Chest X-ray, PA view. Patient: 55 years old, sex F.
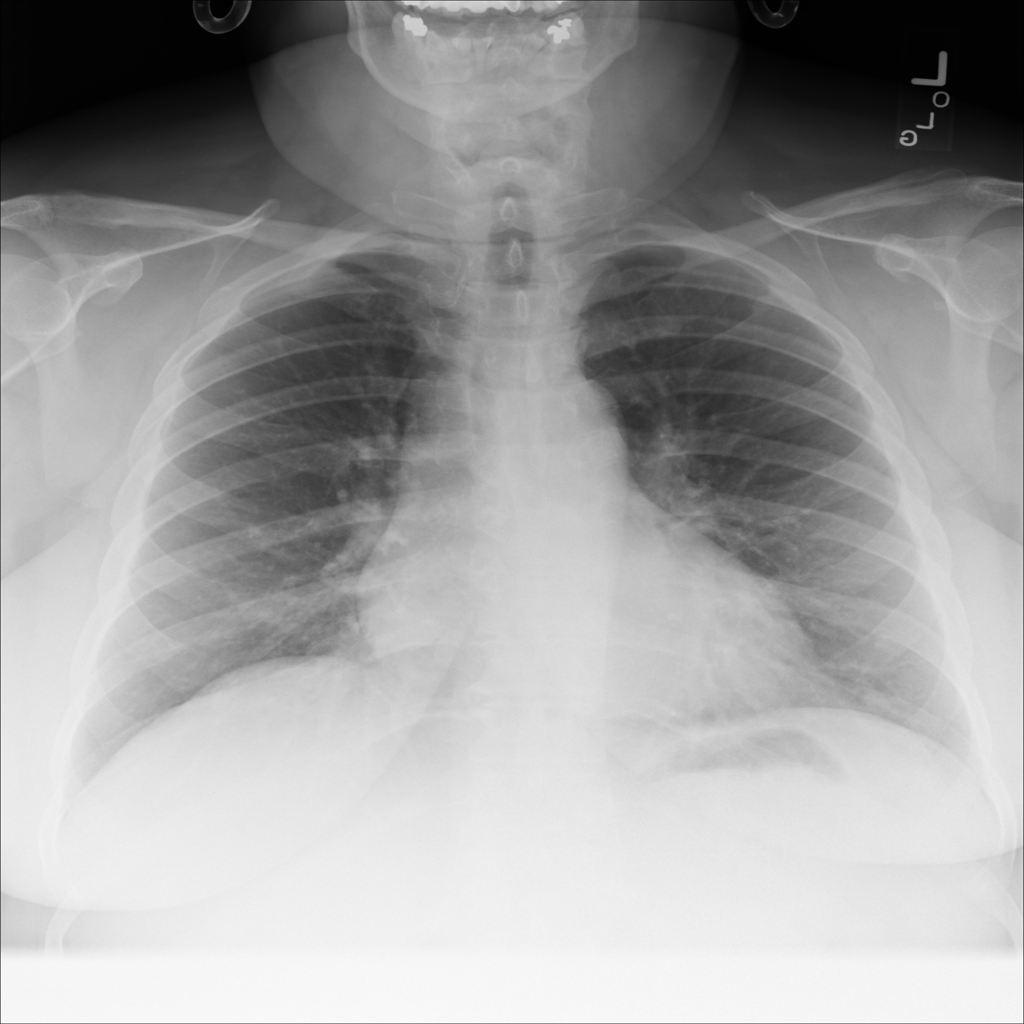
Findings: No Finding